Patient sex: F
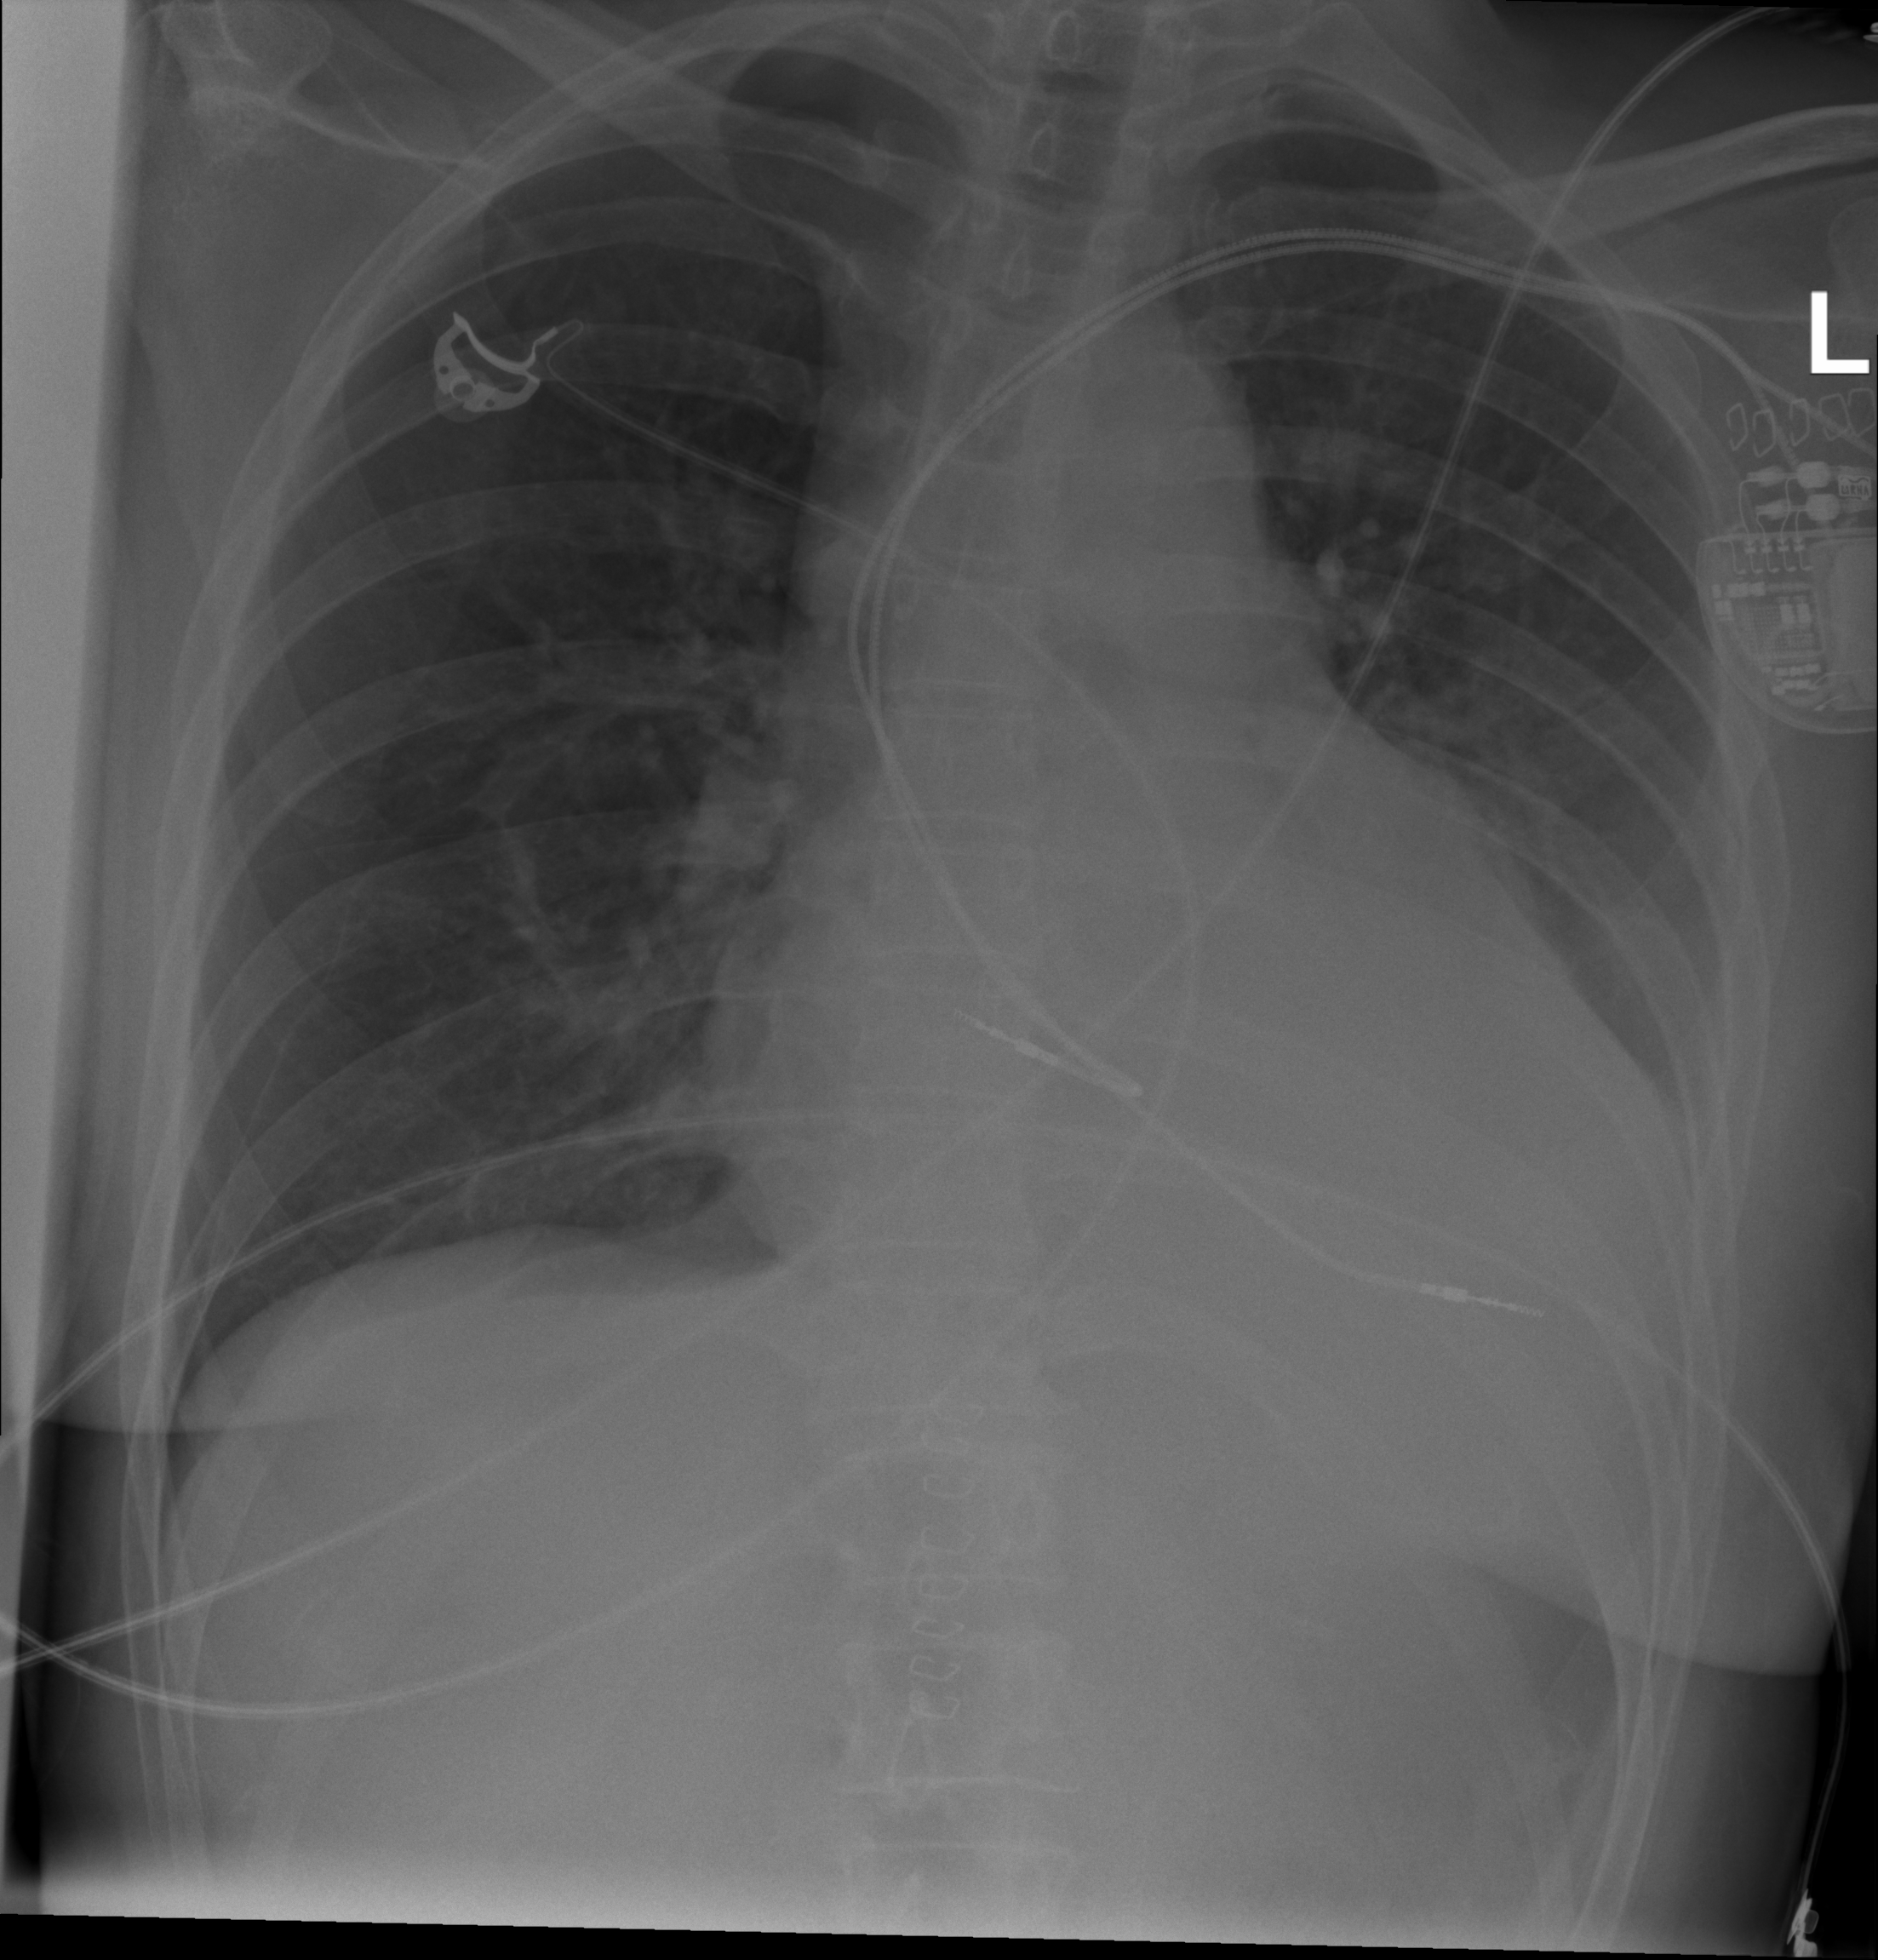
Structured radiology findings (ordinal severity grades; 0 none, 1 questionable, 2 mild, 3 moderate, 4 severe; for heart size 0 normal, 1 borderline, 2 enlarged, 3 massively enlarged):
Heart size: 2
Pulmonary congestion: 0
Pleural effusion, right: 0
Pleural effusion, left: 2
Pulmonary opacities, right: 0
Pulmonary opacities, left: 0
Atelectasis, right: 0
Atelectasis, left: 0